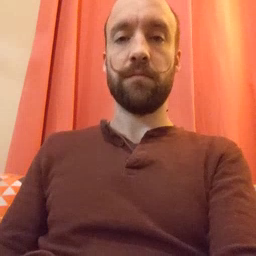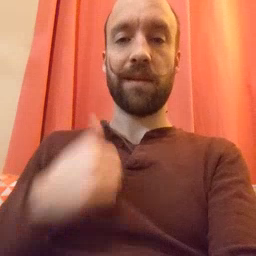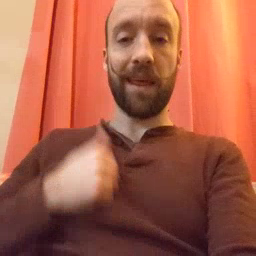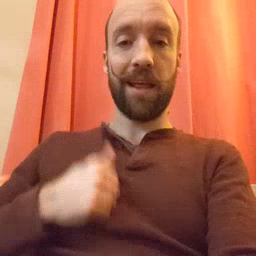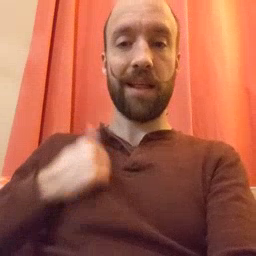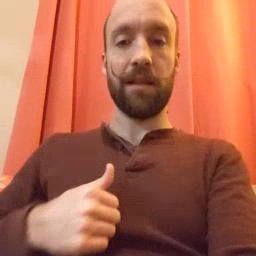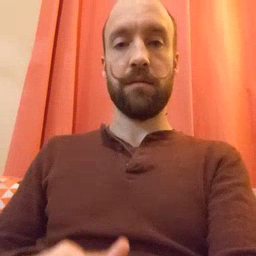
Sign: bath